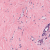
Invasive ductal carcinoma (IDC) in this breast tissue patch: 1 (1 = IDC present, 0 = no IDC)